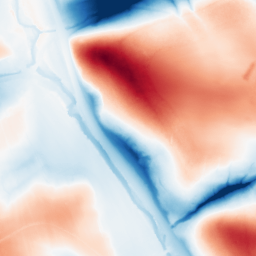
Category: classical
Decomposition family: gaussian_anisotropic
Decomposition parameters: sigma_x: 5
sigma_y: 50
Upsampling method: quadratic
Upsampling parameters: scale: 4
Upsampling scale: 4